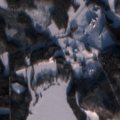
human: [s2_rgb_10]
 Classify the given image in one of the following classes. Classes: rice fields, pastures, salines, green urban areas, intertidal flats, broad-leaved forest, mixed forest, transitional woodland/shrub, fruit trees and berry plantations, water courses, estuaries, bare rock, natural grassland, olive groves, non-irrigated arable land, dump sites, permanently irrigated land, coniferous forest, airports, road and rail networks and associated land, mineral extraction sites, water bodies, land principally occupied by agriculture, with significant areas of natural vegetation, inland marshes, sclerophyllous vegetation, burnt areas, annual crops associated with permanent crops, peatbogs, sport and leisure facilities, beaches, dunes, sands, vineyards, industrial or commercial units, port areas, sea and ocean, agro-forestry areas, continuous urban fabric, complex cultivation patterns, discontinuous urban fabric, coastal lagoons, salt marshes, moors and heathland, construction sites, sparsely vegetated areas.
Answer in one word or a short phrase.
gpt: land principally occupied by agriculture, with significant areas of natural vegetation, broad-leaved forest, coniferous forest, mixed forest, water bodies